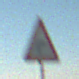
Verkehrszeichen: KurveRechts
Umgebung: Outdoor, Nature
Tageszeit: SunriseSunset
Wetter: Clear
Licht: Natural
Jahreszeit: NotSpecified
Kontrast: HighContrast